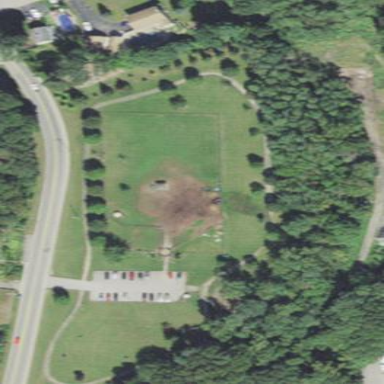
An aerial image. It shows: Dog park for leisure land.